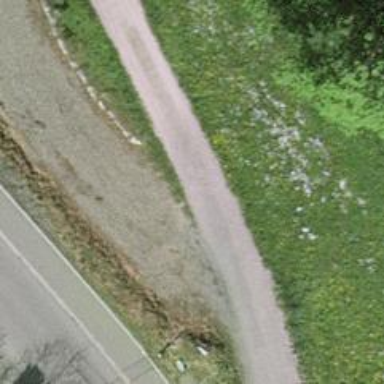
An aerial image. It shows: Compacted service road.